七年级 · 组合几何学
在如图所示的 $3 \times 3$ 的方格中, 画出 4 个面积小于 9 的不同的正方形 (用阴影部分表示), 且所画正方形的顶点都在方格的顶点上, 并写出相应正方形的边长.

边长:

边长:

边长:

边长:
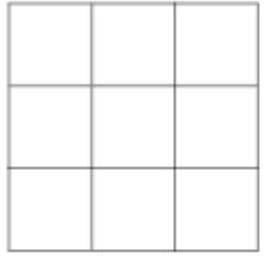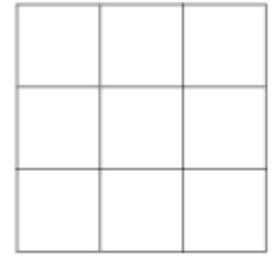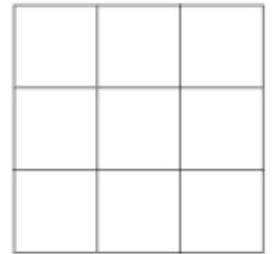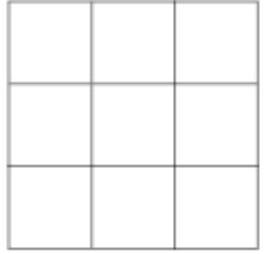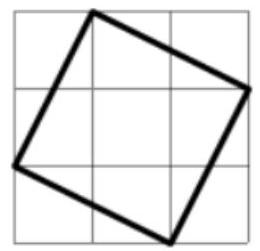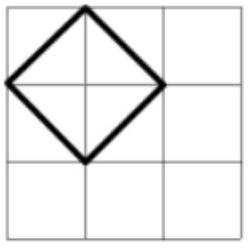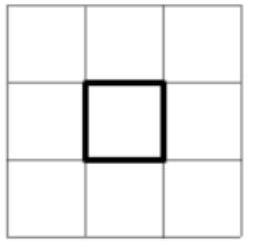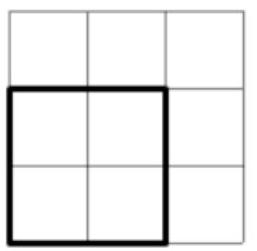
答案: 解：如图所示:

边长: $\sqrt{5}$

边长: $\sqrt{2}$

边长: 1

边长: 2